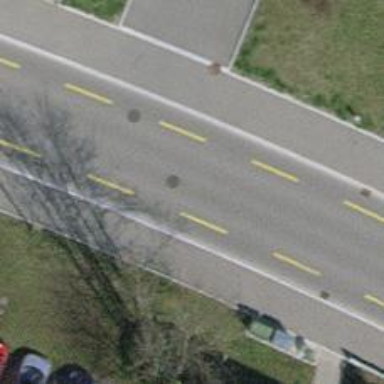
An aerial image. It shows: Tertiary road with asphalt surface including cycle lane.